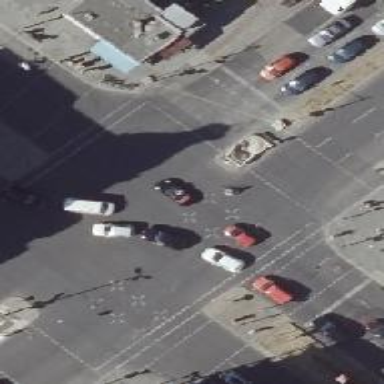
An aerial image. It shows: Footway that serves as traffic island.